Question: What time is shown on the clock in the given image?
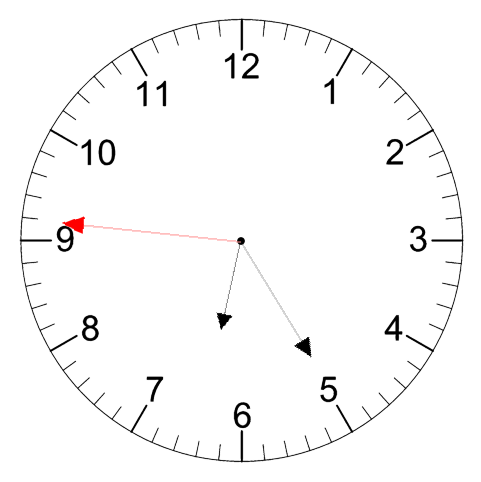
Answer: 06:24:46